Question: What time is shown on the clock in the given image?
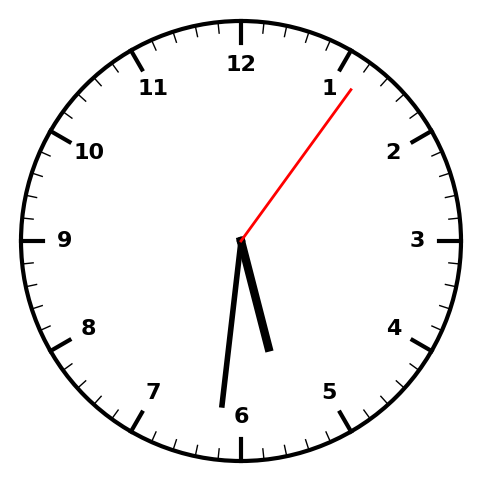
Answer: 05:31:06